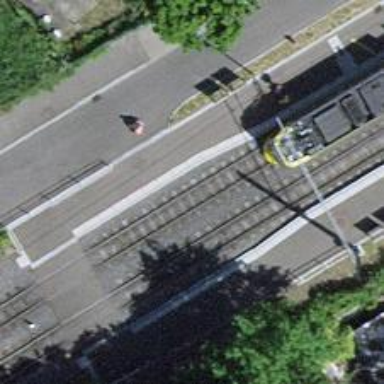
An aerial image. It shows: Tram stop with public transport stop position.